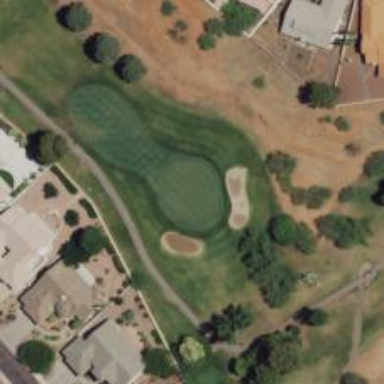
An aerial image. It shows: View of golf hole.